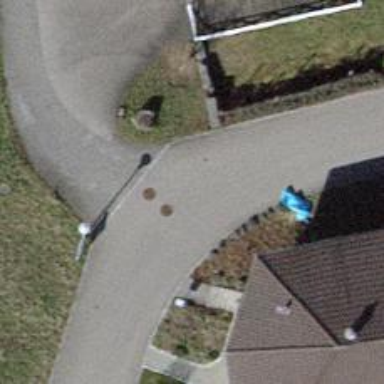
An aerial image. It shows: Residential road with asphalt surface and no sidewalk.